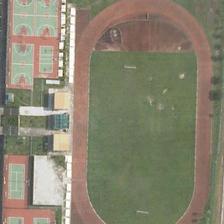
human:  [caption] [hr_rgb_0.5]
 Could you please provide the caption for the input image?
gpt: three basketball fields and three tennis courts are next to a playground .

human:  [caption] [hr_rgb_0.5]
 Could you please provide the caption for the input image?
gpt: a playground is next to three basketball fields and three tennis courts .

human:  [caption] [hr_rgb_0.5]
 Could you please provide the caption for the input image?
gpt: the playground is located on the straight road, while the other side of the playground can also see a number of basketball courts and tennis courts .

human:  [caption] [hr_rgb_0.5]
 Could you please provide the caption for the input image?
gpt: a playground with three basketball fields and three tennis courts is near to a road .

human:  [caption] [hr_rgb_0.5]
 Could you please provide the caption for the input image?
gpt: three basketball fields and three tennis courts are next to a playground .